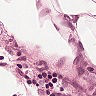
Metastatic tissue present: no